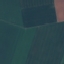
Land use / land cover: AnnualCrop